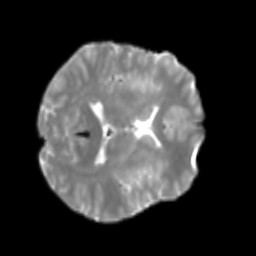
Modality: T2w
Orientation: axial
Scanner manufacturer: siemens
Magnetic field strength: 3 T
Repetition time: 4 s
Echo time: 0.0594 s